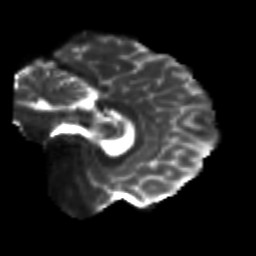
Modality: T2w
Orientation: sagittal
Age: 26
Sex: male
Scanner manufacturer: siemens
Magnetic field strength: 3 T
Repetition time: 3.5 s
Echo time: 0.125 s